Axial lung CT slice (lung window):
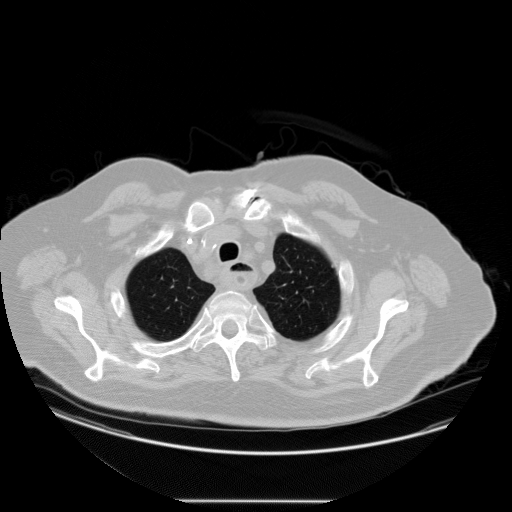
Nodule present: no